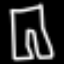
Label: pants